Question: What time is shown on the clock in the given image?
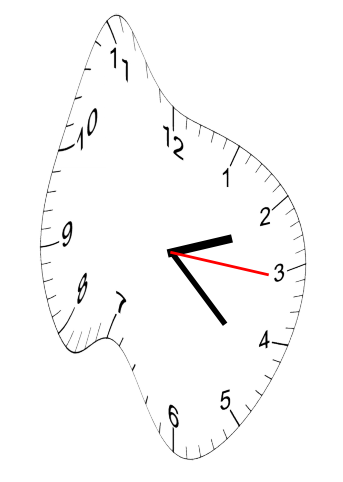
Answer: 02:22:16